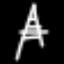
Label: The Eiffel Tower